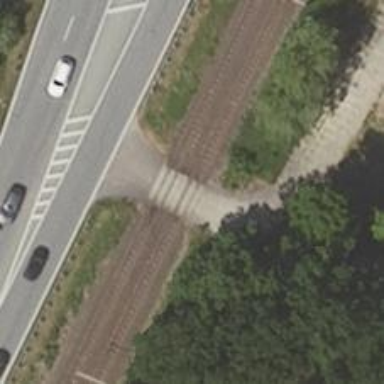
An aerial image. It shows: Tram level crossing on the railway.